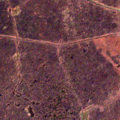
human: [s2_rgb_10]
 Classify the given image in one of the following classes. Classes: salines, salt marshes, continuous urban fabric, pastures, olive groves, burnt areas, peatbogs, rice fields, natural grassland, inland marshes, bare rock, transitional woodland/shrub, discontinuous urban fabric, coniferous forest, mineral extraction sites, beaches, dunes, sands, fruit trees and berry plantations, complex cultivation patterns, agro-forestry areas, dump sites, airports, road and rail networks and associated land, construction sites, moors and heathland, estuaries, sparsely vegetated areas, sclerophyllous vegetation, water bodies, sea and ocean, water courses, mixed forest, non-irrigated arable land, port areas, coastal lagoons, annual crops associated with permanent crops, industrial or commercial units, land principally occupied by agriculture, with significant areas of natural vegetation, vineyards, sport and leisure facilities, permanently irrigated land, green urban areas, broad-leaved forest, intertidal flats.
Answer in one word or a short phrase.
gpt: inland marshes, water bodies